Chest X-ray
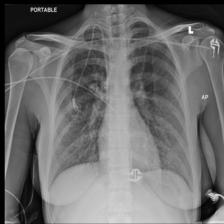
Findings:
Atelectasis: negative
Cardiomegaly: negative
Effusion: negative
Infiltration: negative
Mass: negative
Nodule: positive
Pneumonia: negative
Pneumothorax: negative
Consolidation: negative
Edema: negative
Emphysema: negative
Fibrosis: negative
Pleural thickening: negative
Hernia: negative